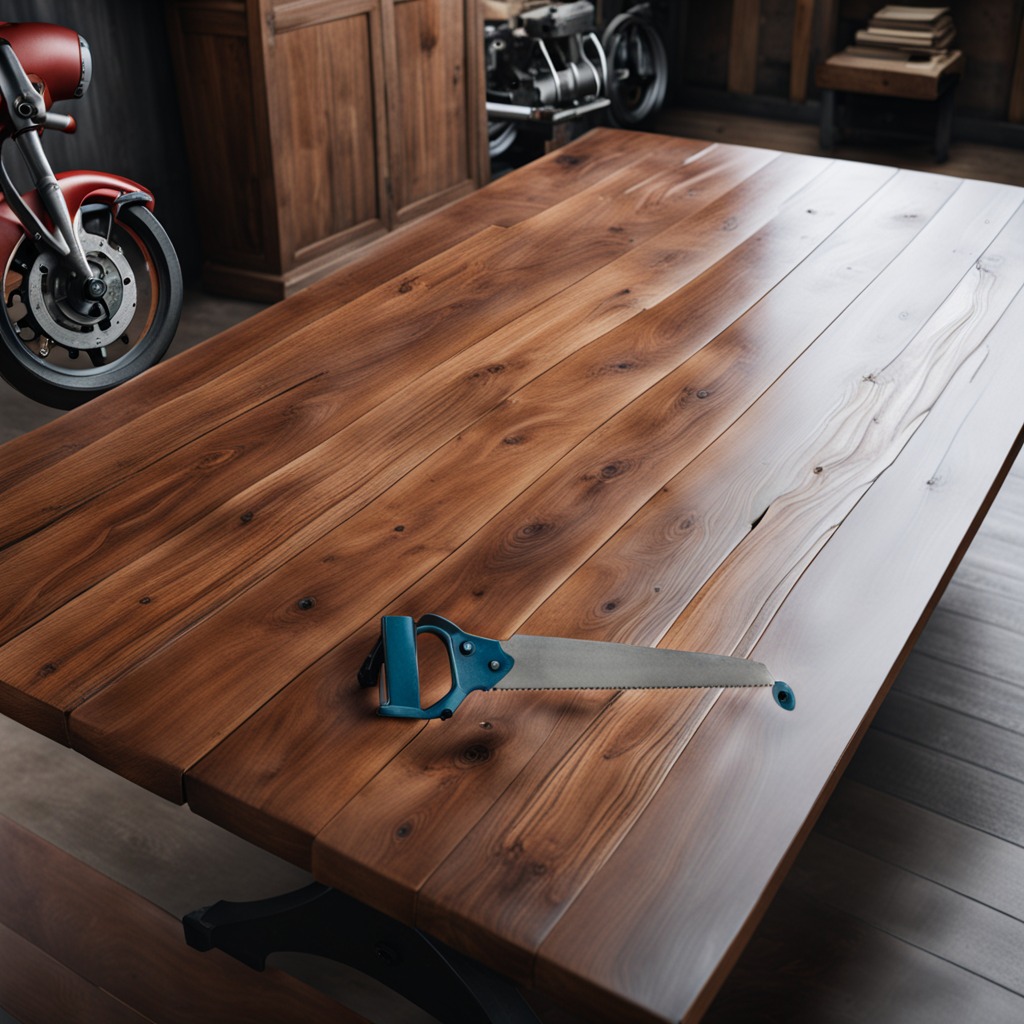
A handheld metal saw is lying on an oil-spilled wooden table in a vintage motorcycle garage.